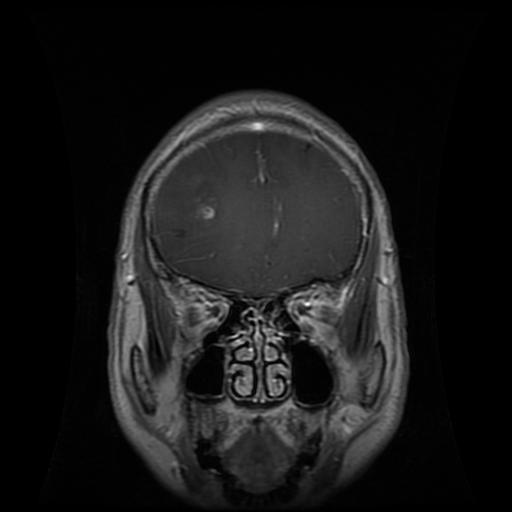
Label: glioma